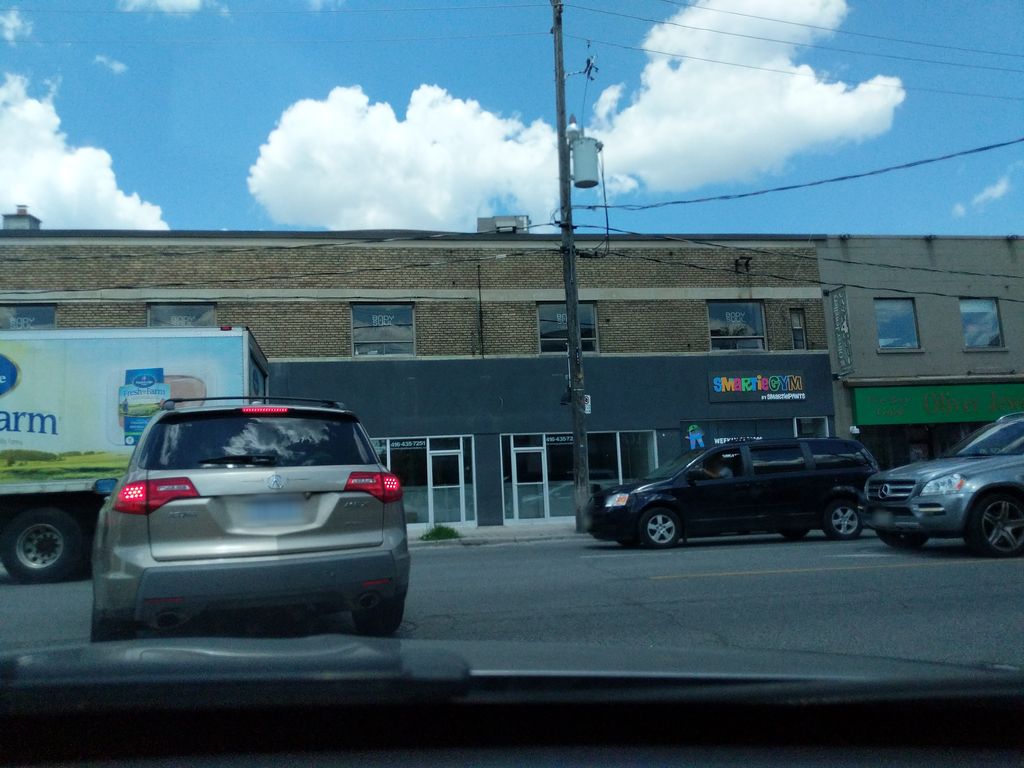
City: toronto